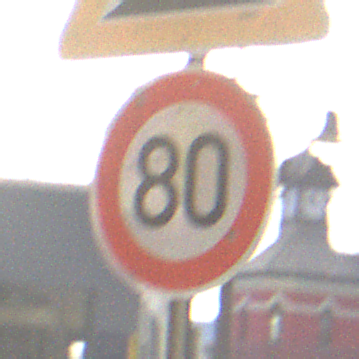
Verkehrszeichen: Geschwindigkeit80
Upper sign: Steigung10
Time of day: MorningAfternoon
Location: Outdoor (Urban)
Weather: PartlyCloudy
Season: NotSpecified
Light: Natural